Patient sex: M
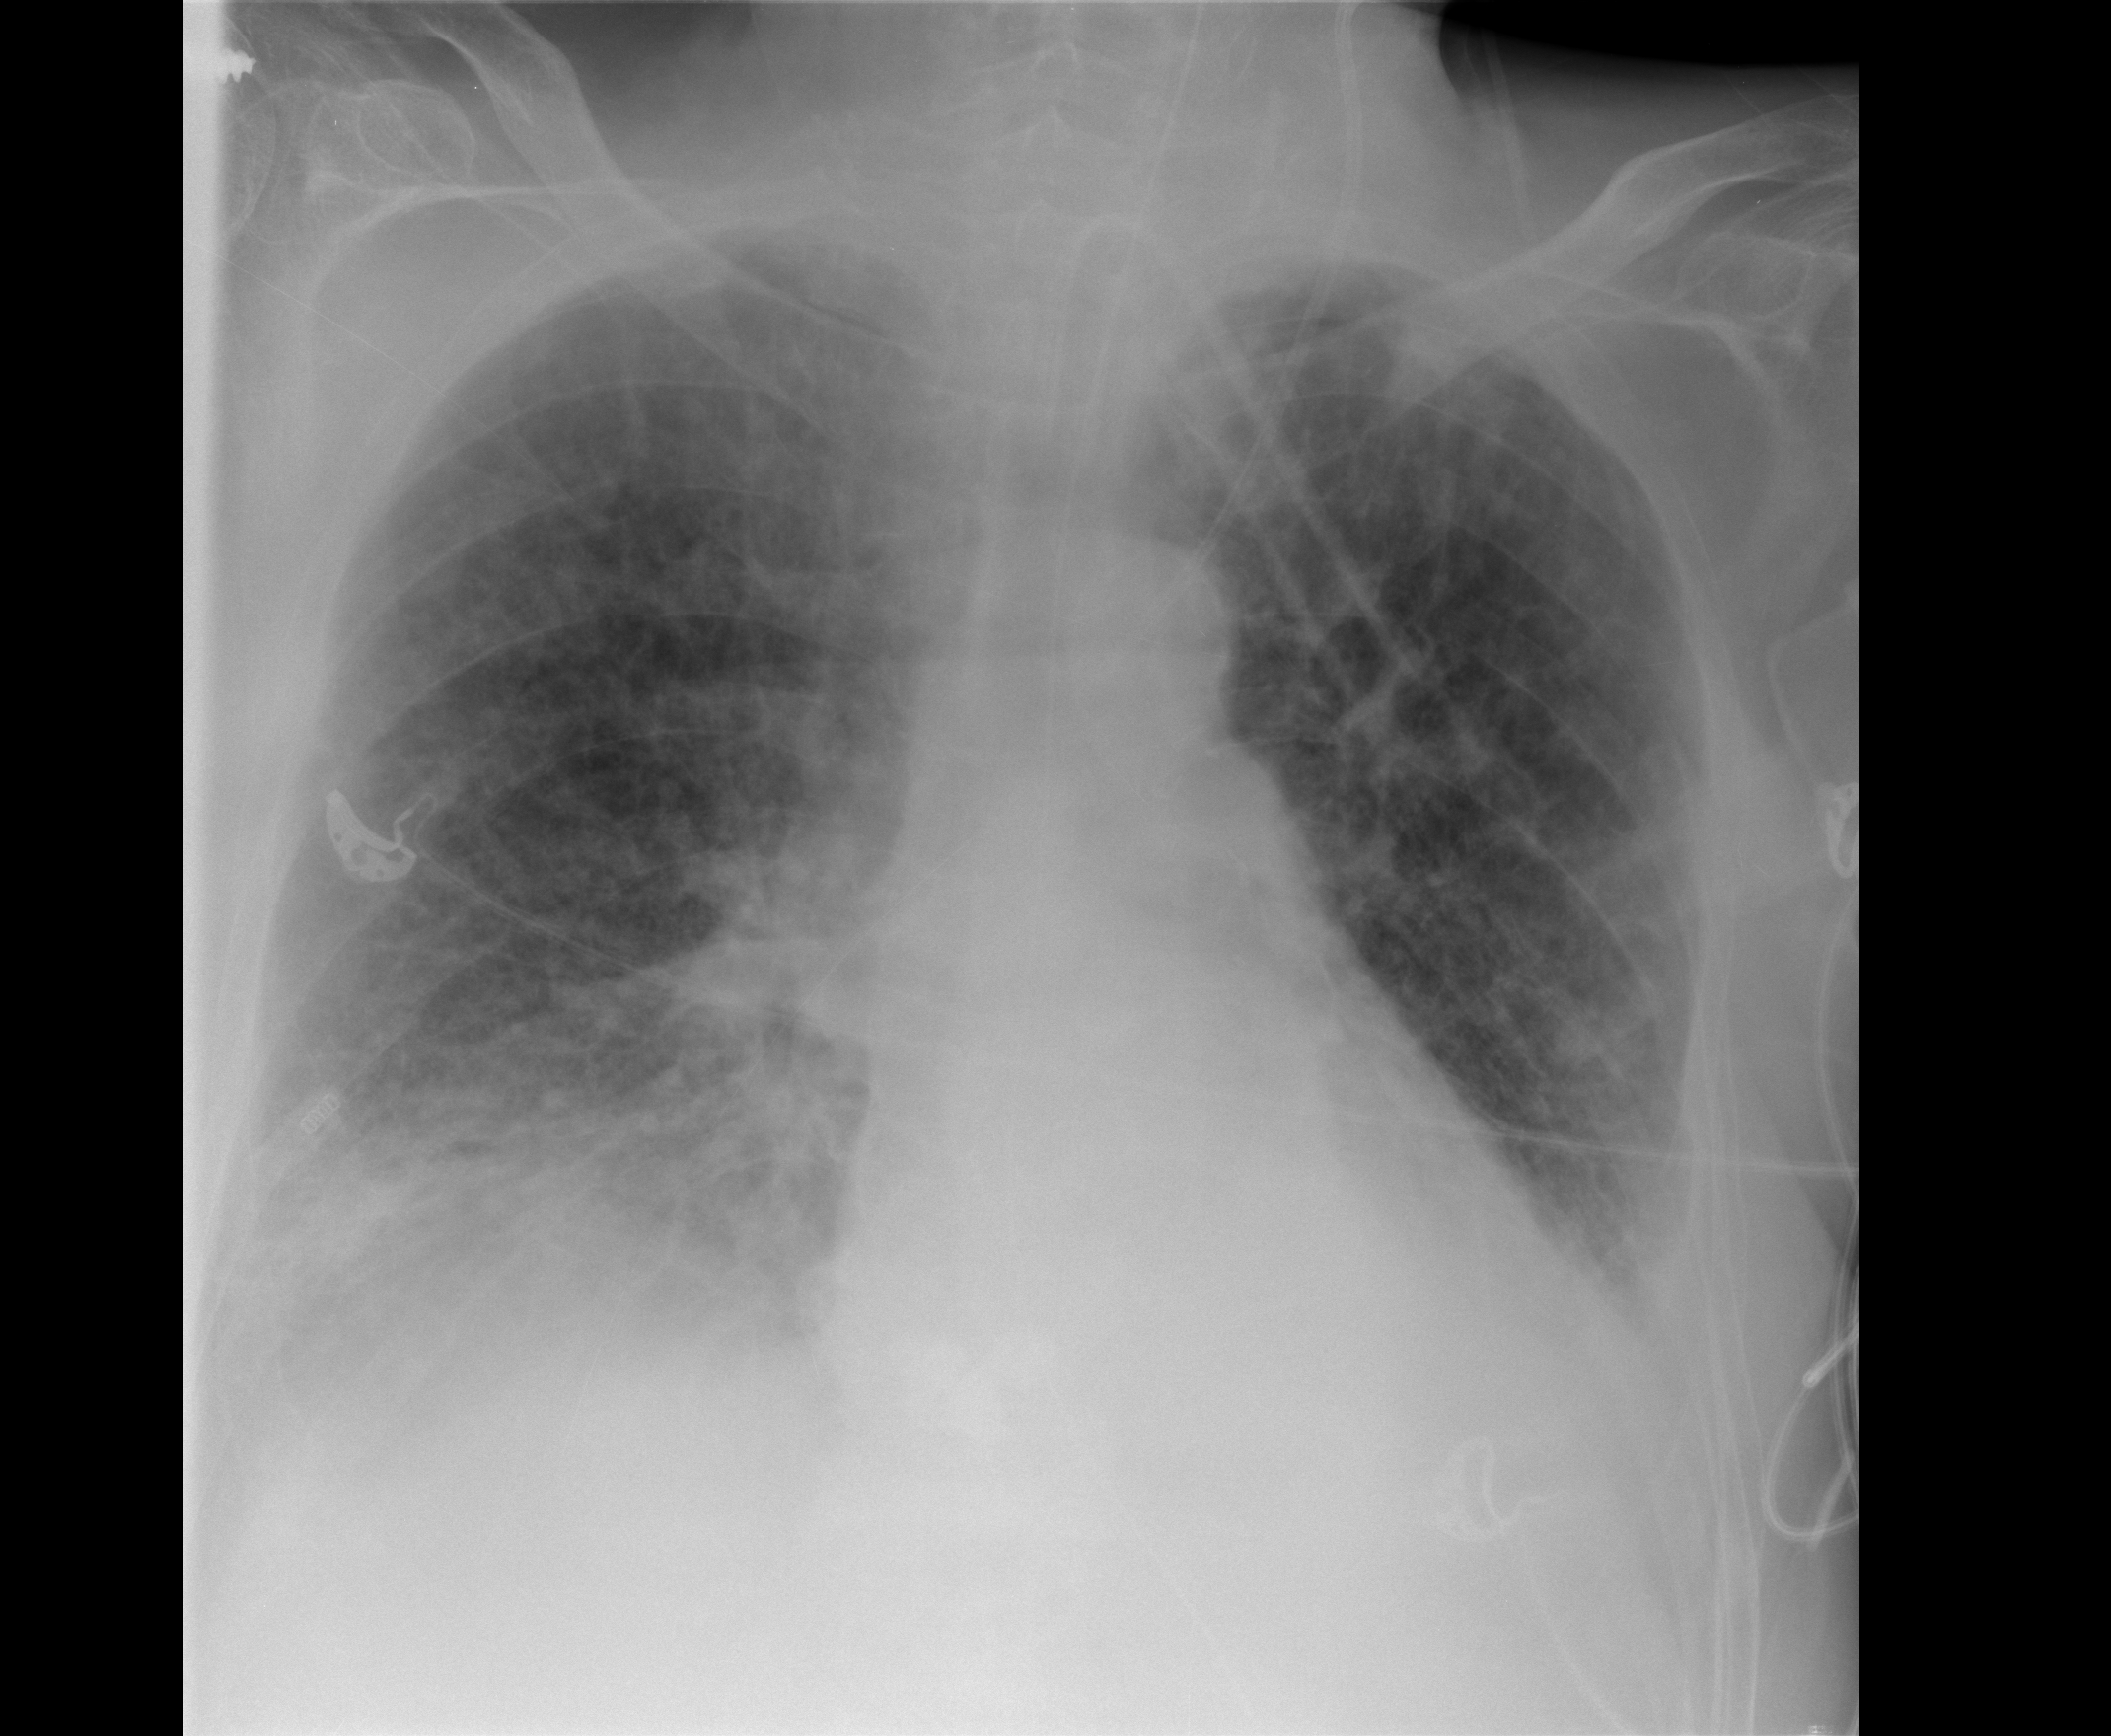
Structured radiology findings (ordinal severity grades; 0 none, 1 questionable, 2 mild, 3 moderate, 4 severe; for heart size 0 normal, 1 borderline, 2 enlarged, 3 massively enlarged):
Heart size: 0
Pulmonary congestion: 3
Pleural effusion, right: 2
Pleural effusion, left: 2
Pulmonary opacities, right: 3
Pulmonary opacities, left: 3
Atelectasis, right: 2
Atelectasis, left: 2